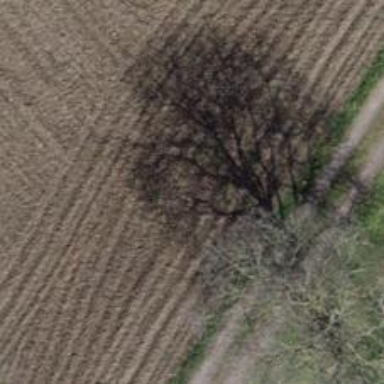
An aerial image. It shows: Agricultural area with deciduous broadleaved trees.